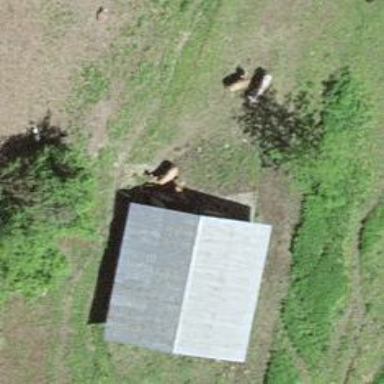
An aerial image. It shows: Shed building.